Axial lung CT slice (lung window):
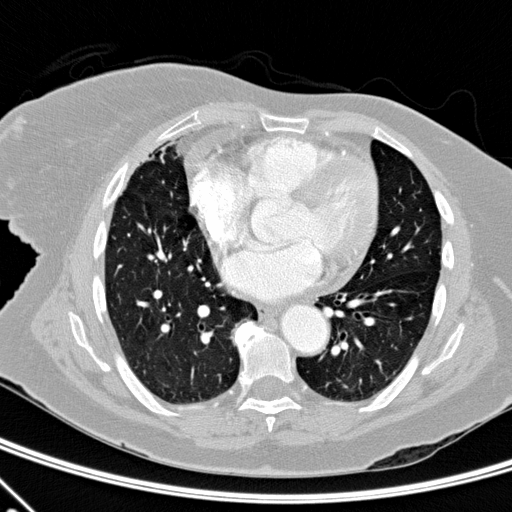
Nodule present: no